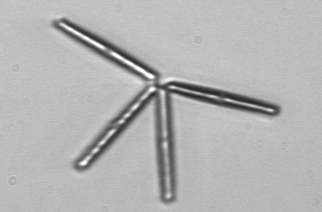
Label: Thalassionema